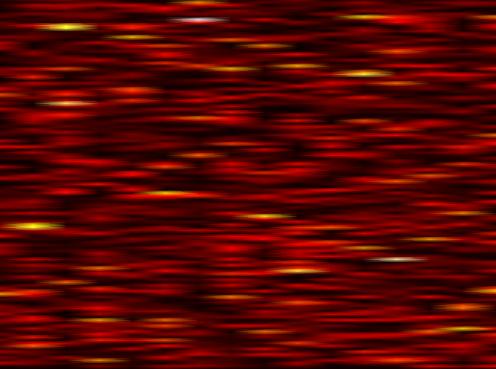
Label: FOFDM